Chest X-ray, AP view. Patient: 55 years old, sex F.
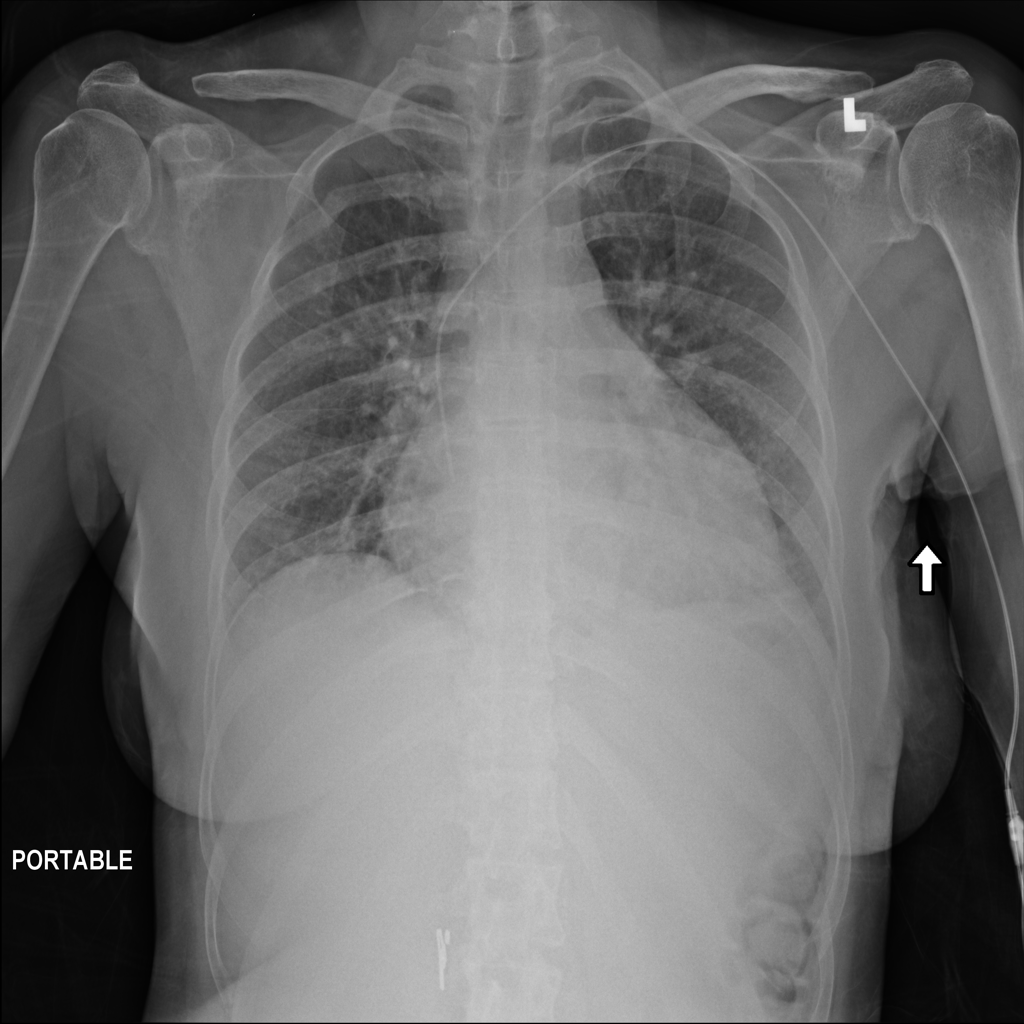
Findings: Cardiomegaly